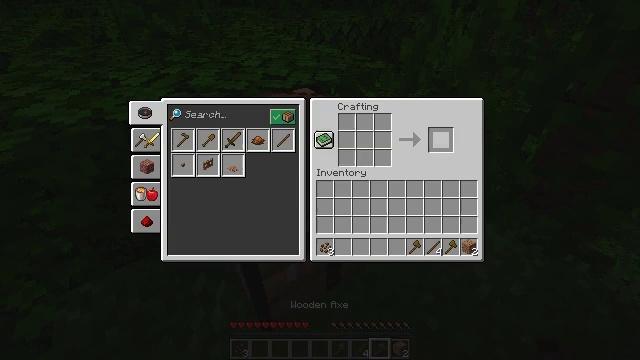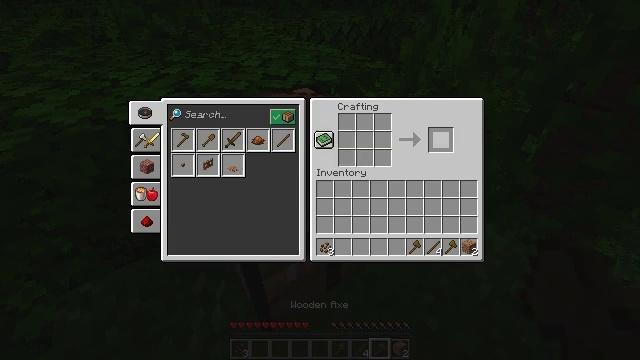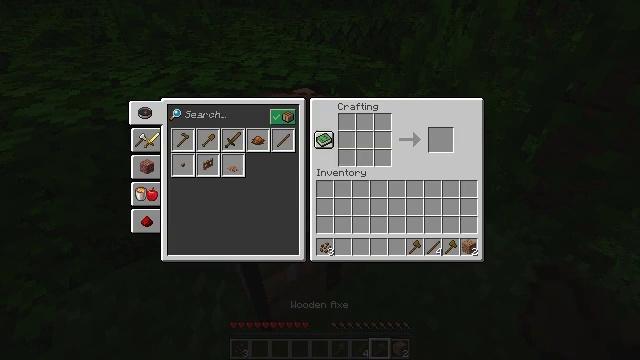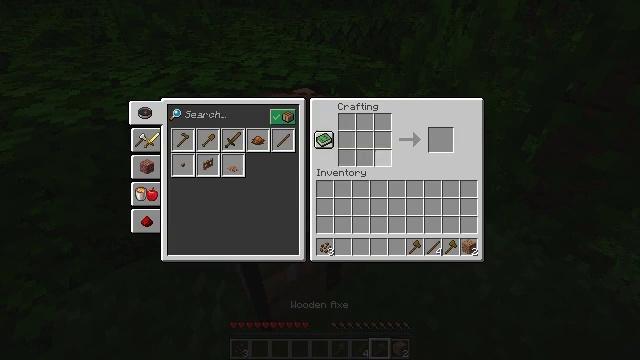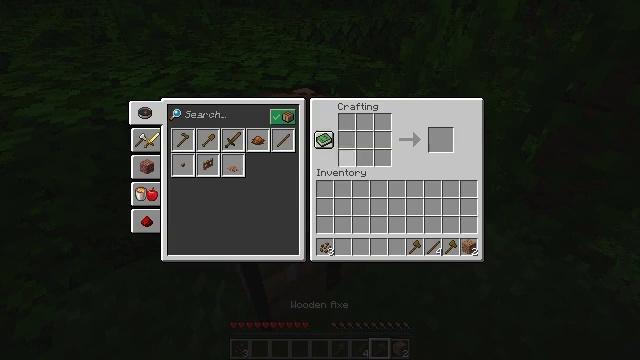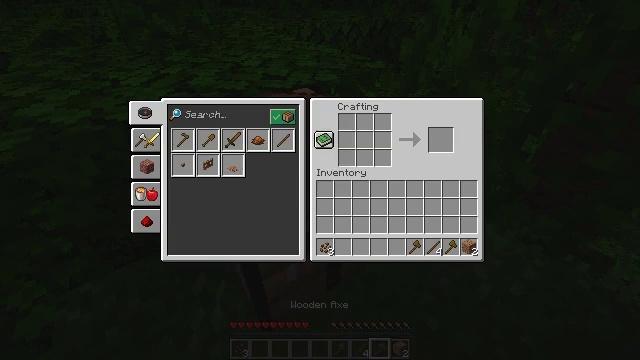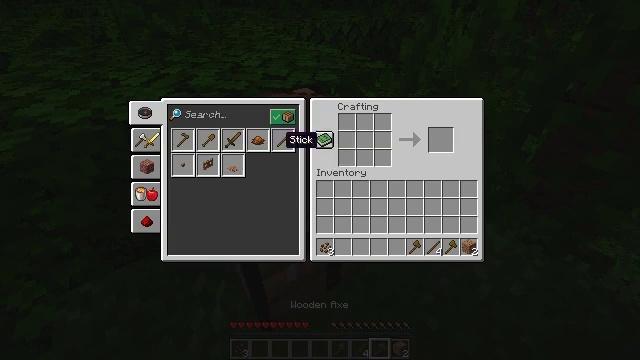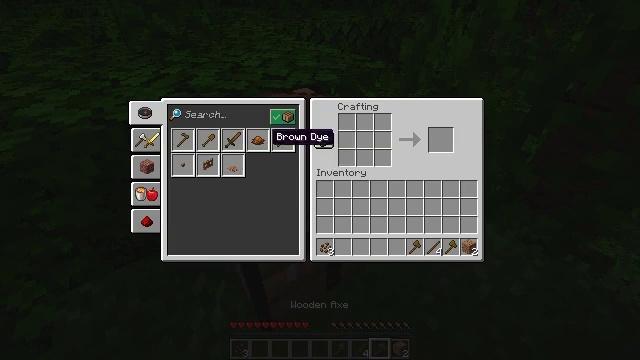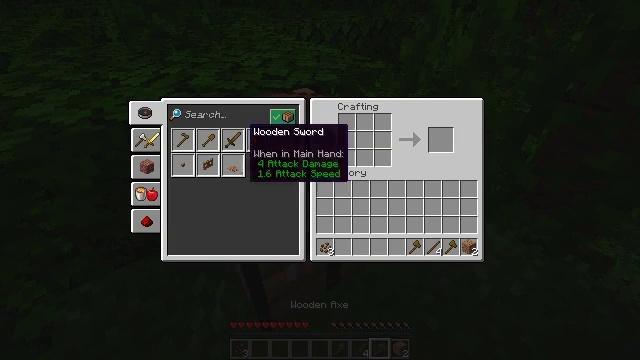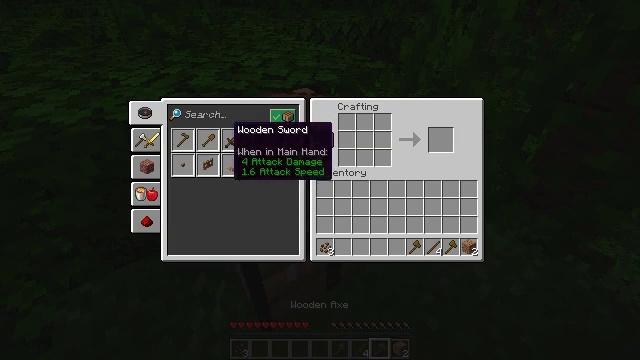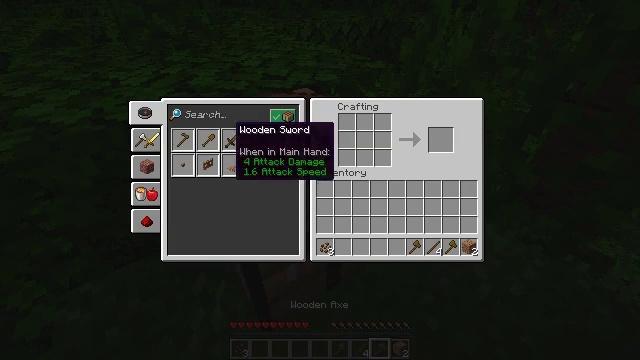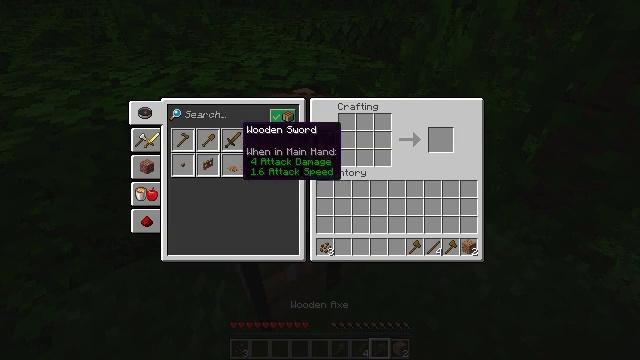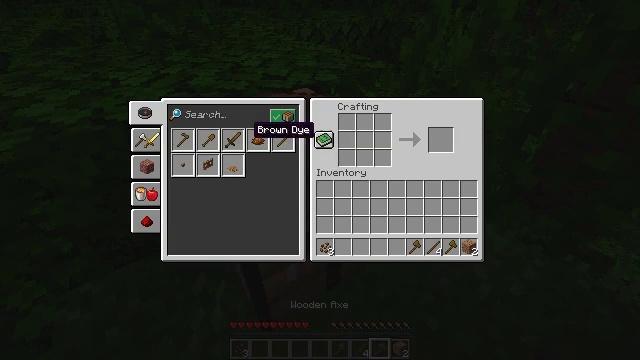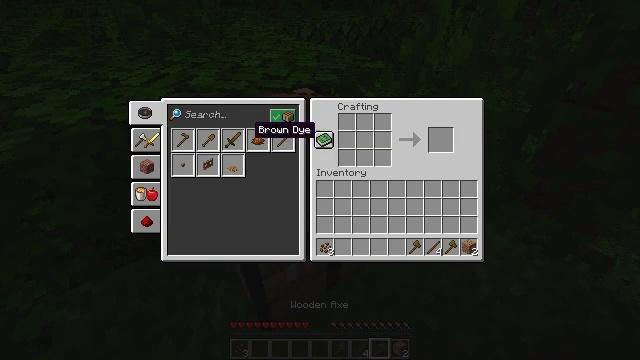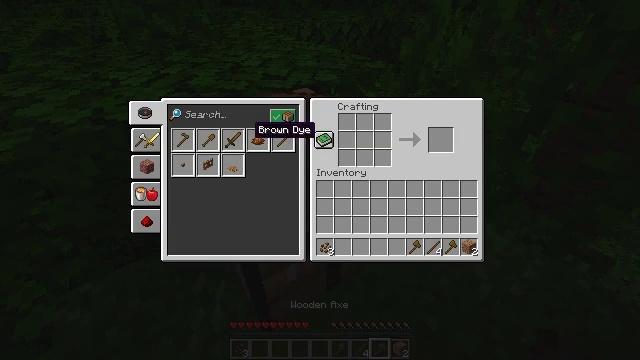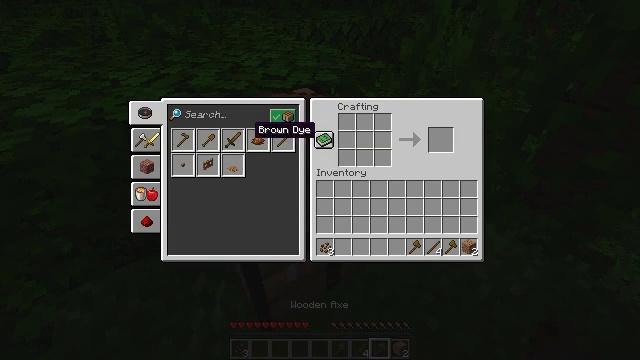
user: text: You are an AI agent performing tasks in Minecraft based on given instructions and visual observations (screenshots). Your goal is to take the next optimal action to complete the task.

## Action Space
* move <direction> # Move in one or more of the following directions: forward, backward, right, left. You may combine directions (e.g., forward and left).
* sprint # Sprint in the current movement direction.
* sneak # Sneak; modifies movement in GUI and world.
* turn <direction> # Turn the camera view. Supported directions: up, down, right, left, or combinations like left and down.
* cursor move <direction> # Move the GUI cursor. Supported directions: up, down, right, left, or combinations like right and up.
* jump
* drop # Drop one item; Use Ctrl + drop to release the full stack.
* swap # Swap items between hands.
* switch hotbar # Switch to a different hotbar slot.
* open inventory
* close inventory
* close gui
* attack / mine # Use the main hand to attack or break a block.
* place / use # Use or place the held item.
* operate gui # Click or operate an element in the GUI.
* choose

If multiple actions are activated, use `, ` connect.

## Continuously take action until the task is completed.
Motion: motion action
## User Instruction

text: Break the jungle log to gather wood.
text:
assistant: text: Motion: sneak, open gui
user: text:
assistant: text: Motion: sneak, cursor move left and down
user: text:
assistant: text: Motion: sneak, cursor move left and down
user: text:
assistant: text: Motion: sneak, cursor move left
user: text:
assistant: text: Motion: sneak, cursor move left
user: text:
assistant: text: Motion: cursor move left and up
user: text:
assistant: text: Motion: cursor move left
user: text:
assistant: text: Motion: cursor move left
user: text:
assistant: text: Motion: cursor move left
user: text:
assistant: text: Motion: no_op
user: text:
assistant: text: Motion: cursor move right
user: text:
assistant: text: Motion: cursor move right
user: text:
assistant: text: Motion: no_op
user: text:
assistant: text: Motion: no_op
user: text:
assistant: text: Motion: no_op
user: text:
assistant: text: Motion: cursor move right
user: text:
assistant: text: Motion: cursor move right
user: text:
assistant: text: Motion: cursor move right
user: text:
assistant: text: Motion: no_op
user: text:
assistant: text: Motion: no_op
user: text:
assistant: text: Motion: no_op
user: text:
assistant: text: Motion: no_op
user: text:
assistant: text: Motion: no_op
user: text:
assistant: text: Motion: no_op
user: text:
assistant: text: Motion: cursor move left
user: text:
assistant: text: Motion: cursor move left
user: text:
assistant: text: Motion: cursor move left
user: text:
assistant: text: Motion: cursor move left
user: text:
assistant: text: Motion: cursor move left
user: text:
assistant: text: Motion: no_op